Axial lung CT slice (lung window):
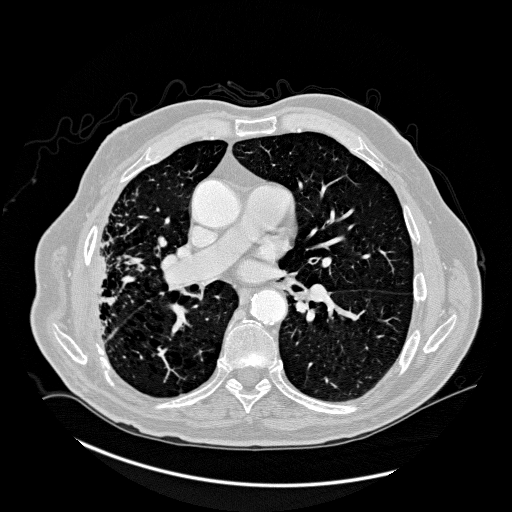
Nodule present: no